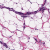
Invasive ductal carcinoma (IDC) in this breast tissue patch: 0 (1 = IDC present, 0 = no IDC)